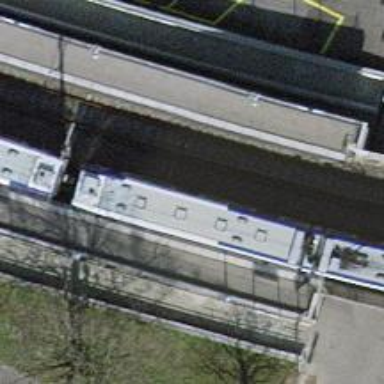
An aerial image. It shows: Sheltered light rail station.